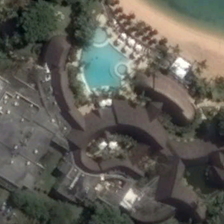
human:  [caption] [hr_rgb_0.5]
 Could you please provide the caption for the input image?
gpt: some buildings with a swimming pool and green trees are near a beach in a resort .

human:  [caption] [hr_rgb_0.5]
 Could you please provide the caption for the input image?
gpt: some buildings with a swimming pool and green trees are near a beach in a resort .

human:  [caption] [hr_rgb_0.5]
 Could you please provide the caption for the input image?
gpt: some buildings with a swimming pool and green trees are near a beach in a resort .

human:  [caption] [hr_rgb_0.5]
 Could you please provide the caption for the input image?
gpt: some buildings with a swimming pool and green trees are near a beach in a resort .

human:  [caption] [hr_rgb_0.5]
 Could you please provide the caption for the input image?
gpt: some buildings with a swimming pool and green trees are near a beach in a resort .